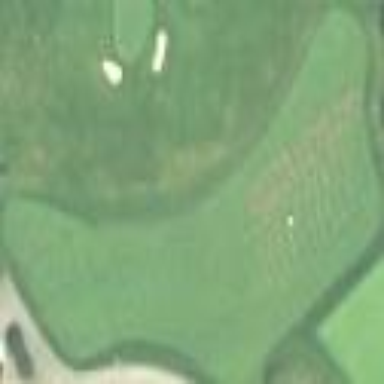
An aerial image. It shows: Grass area designated as golf tee.